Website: bh-photo
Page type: customer-info-address
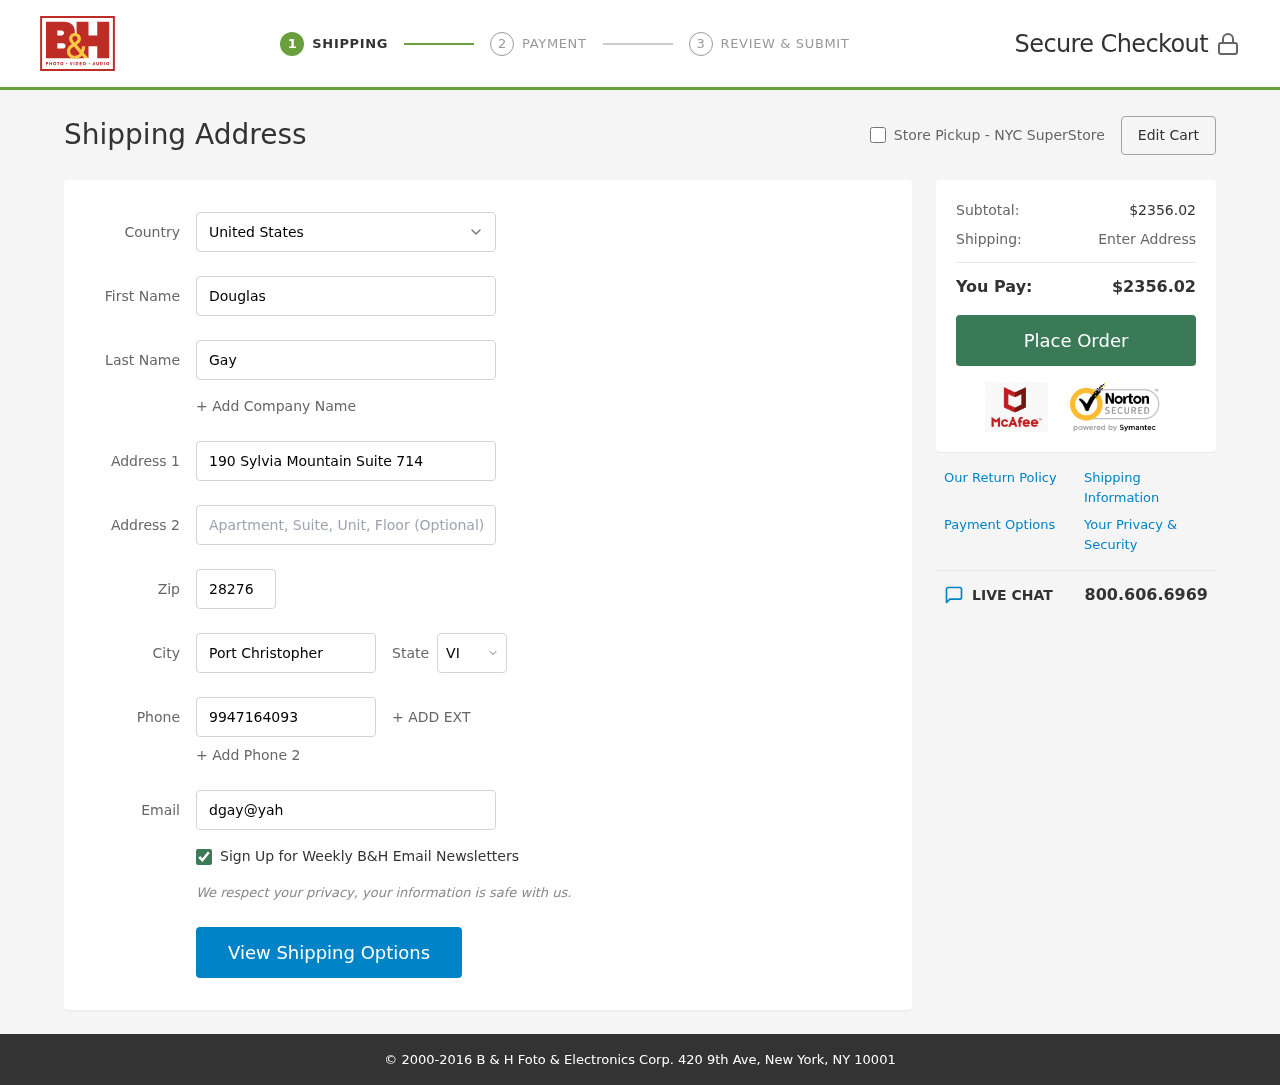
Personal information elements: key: PII_CITY
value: Port Christopher
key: PII_COUNTRY
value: United States
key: PII_EMAIL
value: dgay@yahoo.com
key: PII_FIRSTNAME
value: Douglas
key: PII_LASTNAME
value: Gay
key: PII_PHONE
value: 9947164093
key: PII_POSTCODE
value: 28276
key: PII_STATE_ABBR
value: VI
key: PII_STREET
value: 190 Sylvia Mountain Suite 714
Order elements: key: ORDER_SUBTOTAL
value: $2356.02
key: ORDER_TOTAL
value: $2356.02